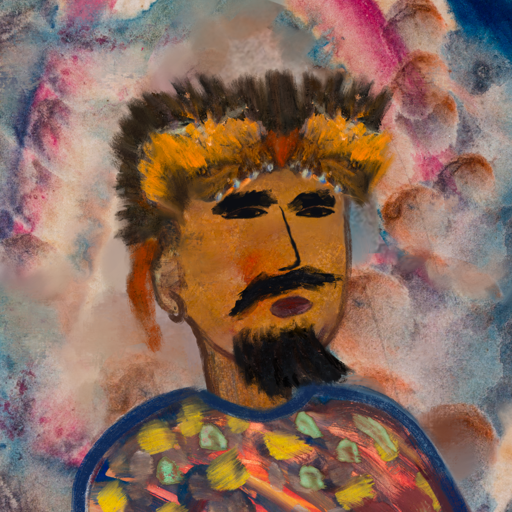
Background: Rupkatha, Head And Neck Side: Pipe, Face Side: Mosgoul, Bust: Mother_And_Son_Mother, Hair Side: Blank, Head Accessory: Gypsy_Queen, Second Necklace: Blank, Necklace: Blank, Baby: Blank